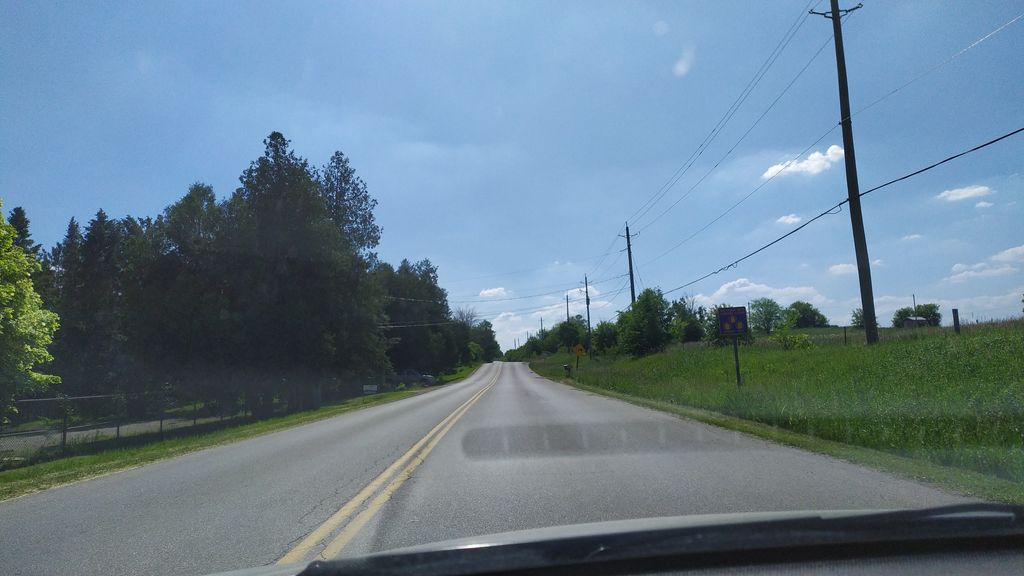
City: kitchener-waterloo